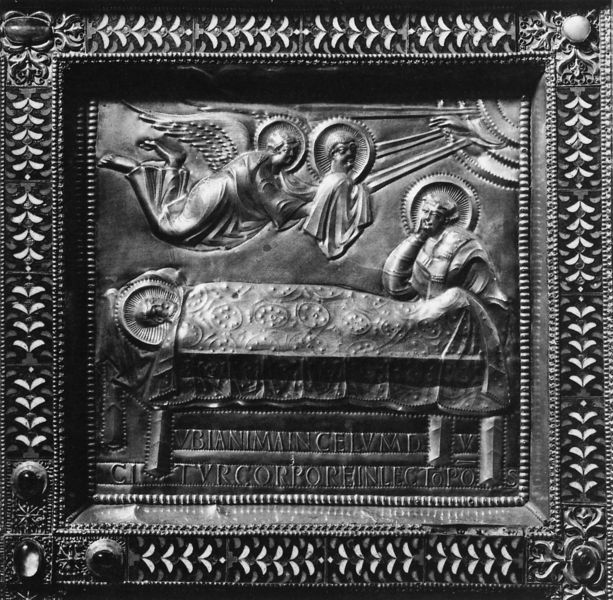
Titel: Goldaltar von Mailand, sog. Pala d’oro
Künstler: Volvinus
Standort: Mailand, S. Ambrogio (EU - I)
Schlagwörter: flügel, gott, körper, mann, weiß, schwarz, leiche, mensch, rahmen, tod, tot, toter, hände, flach, kirche, sonne, edelsteine, fliegen, engel, ranken, relief, schrift, rand, inschrift, ornamente, bett, metall, bronze, foto, strahlen, flug, kupfer, einlegearbeit, intarsien, heiligenschein, bahre, grab, grav, jesus, leichentuch, edelstein, heiliger, aufgebahrt, getrieben, geist, latein, wörter, grabtuch, barre, hand gottes, edlesteine